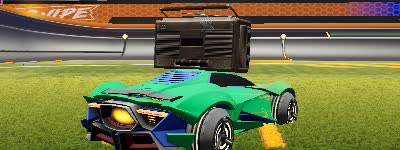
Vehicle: werewolf